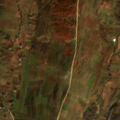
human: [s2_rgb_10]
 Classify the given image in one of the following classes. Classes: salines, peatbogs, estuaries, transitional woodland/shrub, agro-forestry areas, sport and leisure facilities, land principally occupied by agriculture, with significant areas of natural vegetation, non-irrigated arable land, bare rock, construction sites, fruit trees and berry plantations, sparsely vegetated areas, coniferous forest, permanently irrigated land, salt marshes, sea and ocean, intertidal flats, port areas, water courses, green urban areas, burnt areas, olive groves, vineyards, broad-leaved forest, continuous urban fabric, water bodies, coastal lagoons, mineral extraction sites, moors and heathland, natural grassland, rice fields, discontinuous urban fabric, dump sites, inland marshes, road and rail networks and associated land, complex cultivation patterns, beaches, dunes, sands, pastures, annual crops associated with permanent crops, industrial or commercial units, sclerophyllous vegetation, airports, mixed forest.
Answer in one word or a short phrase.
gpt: non-irrigated arable land, complex cultivation patterns